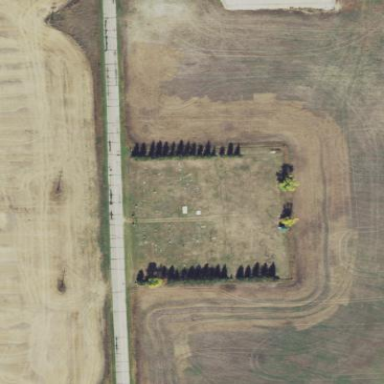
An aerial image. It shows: Graveyard.